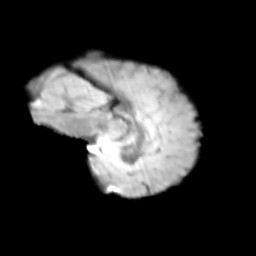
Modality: T2w
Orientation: sagittal
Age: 10
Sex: female
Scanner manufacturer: siemens
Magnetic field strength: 3 T
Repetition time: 3.8 s
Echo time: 0.07 s